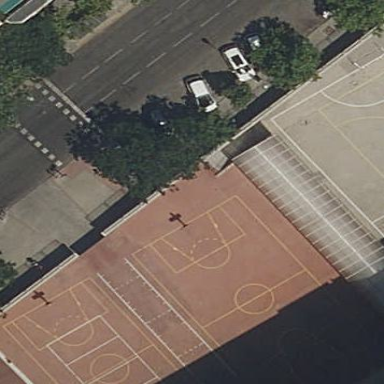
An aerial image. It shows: Versatile pitch for soccer and basketball games.